RGB frame:
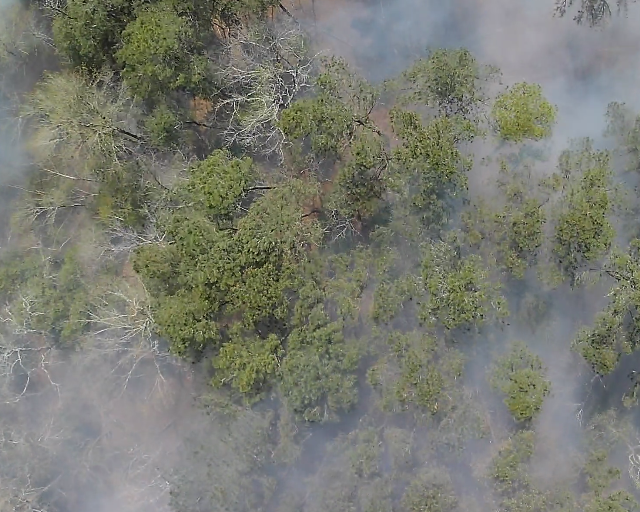
Thermal frame:
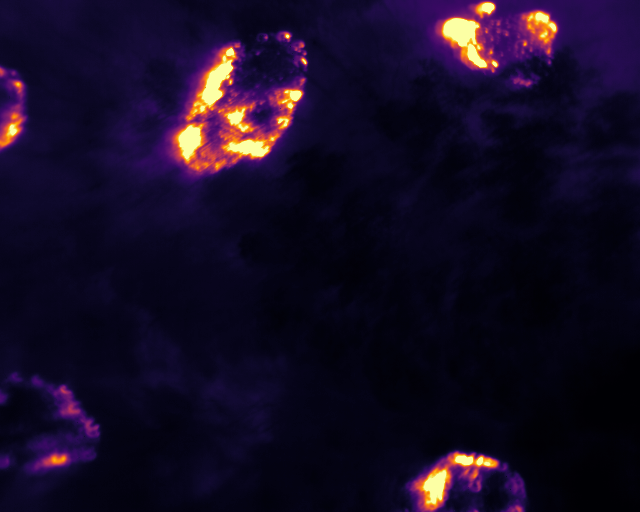
Captured: 2026-02-26 02:30:23
Pixels at or above 80 °C: 12263 (fraction of frame: 0.03742)